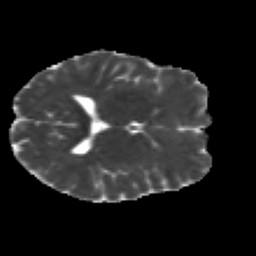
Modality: MD
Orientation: axial
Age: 29
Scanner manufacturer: siemens
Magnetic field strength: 3 T
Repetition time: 2.2 s
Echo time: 0.084 s